Question: I want to expand tableview cell on it's click. There is a tableview in which two cells are expandable and others are not. I need when i click on expandable cell it should show cells under it and on clicking again it should hide. There is a image below defining this.

How can i achieve this functionality, please guide for the above.
Thanks in advance.
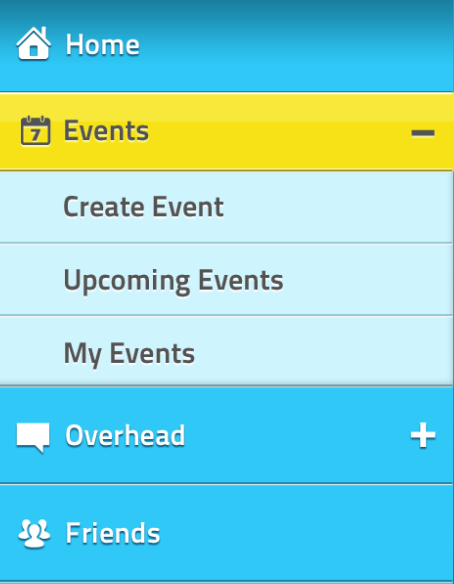
Answer: <URL> is the complete Tutorial with Expandable UITableView
Here's the code snip for that.
'''
- (void)tableView:(UITableView *)tableView didSelectRowAtIndexPath:(NSIndexPath *)indexPath
{
if ([self tableView:tableView canCollapseSection:indexPath.section])
{
if (!indexPath.row)
{
// only first row toggles exapand/collapse
[tableView deselectRowAtIndexPath:indexPath animated:YES];
NSInteger section = indexPath.section;
BOOL currentlyExpanded = [expandedSections containsIndex:section];
NSInteger rows;
NSMutableArray *tmpArray = [NSMutableArray array];
if (currentlyExpanded)
{
rows = [self tableView:tableView numberOfRowsInSection:section];
[expandedSections removeIndex:section];
}
else
{
[expandedSections addIndex:section];
rows = [self tableView:tableView numberOfRowsInSection:section];
}
for (int i=1; i<rows; i++)
{
NSIndexPath *tmpIndexPath = [NSIndexPath indexPathForRow:i
inSection:section];
[tmpArray addObject:tmpIndexPath];
}
UITableViewCell *cell = [tableView cellForRowAtIndexPath:indexPath];
if (currentlyExpanded)
{
[tableView deleteRowsAtIndexPaths:tmpArray
withRowAnimation:UITableViewRowAnimationTop];
cell.accessoryView = [DTCustomColoredAccessory accessoryWithColor:[UIColor grayColor] type:DTCustomColoredAccessoryTypeDown];
}
else
{
[tableView insertRowsAtIndexPaths:tmpArray
withRowAnimation:UITableViewRowAnimationTop];
cell.accessoryView = [DTCustomColoredAccessory accessoryWithColor:[UIColor grayColor] type:DTCustomColoredAccessoryTypeUp];
}
}
}
}
'''
as shown below picture

<URL> one solution also help you to understand how to manage Expandable TableView